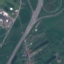
Land use / land cover: Highway